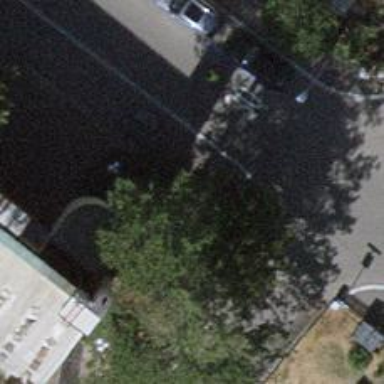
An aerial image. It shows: Power utility street cabinet.